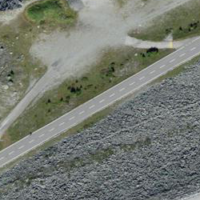
EUNIS habitat code: 48
Species observed at this site:
Dryas octopetala